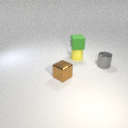
small yellow rubber cylinder behind small gray metal cylinder